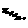
Label: zigzag